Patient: sex M, age 74
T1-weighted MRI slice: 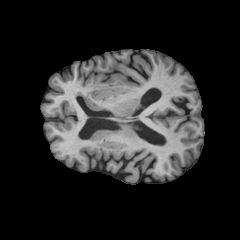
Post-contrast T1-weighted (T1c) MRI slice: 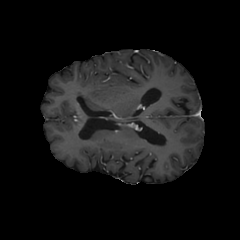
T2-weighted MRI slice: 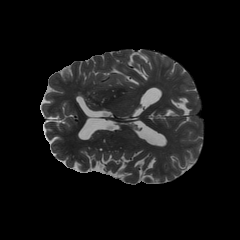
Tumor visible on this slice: no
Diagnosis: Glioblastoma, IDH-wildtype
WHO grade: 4